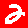
Digit: 2